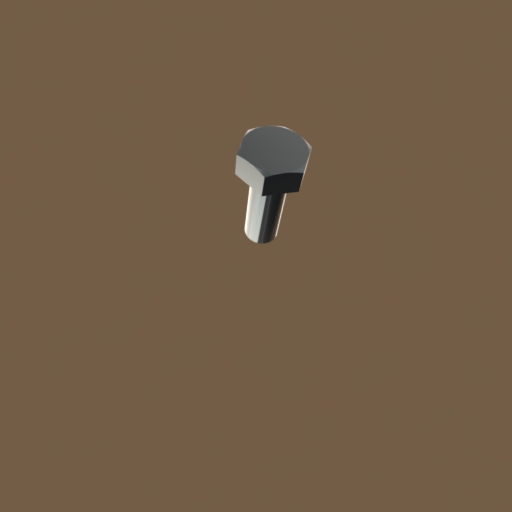
Label: bolt